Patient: sex M, age 74
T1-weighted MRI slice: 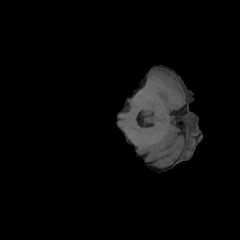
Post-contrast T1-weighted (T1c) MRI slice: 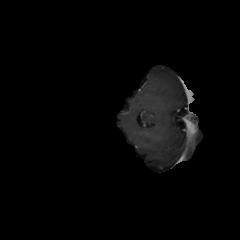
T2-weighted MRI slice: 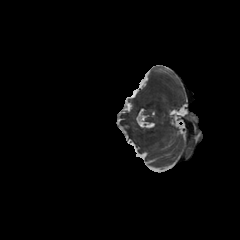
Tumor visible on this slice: no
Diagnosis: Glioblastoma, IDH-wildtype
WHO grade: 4